Brain MRI, t2w sequence, axial 2D slice.
Patient: age 18, sex F, weight 90 kg, height 1.9 m
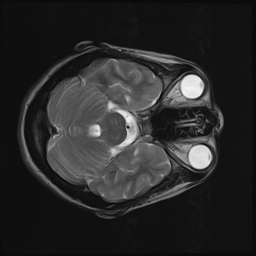